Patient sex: M
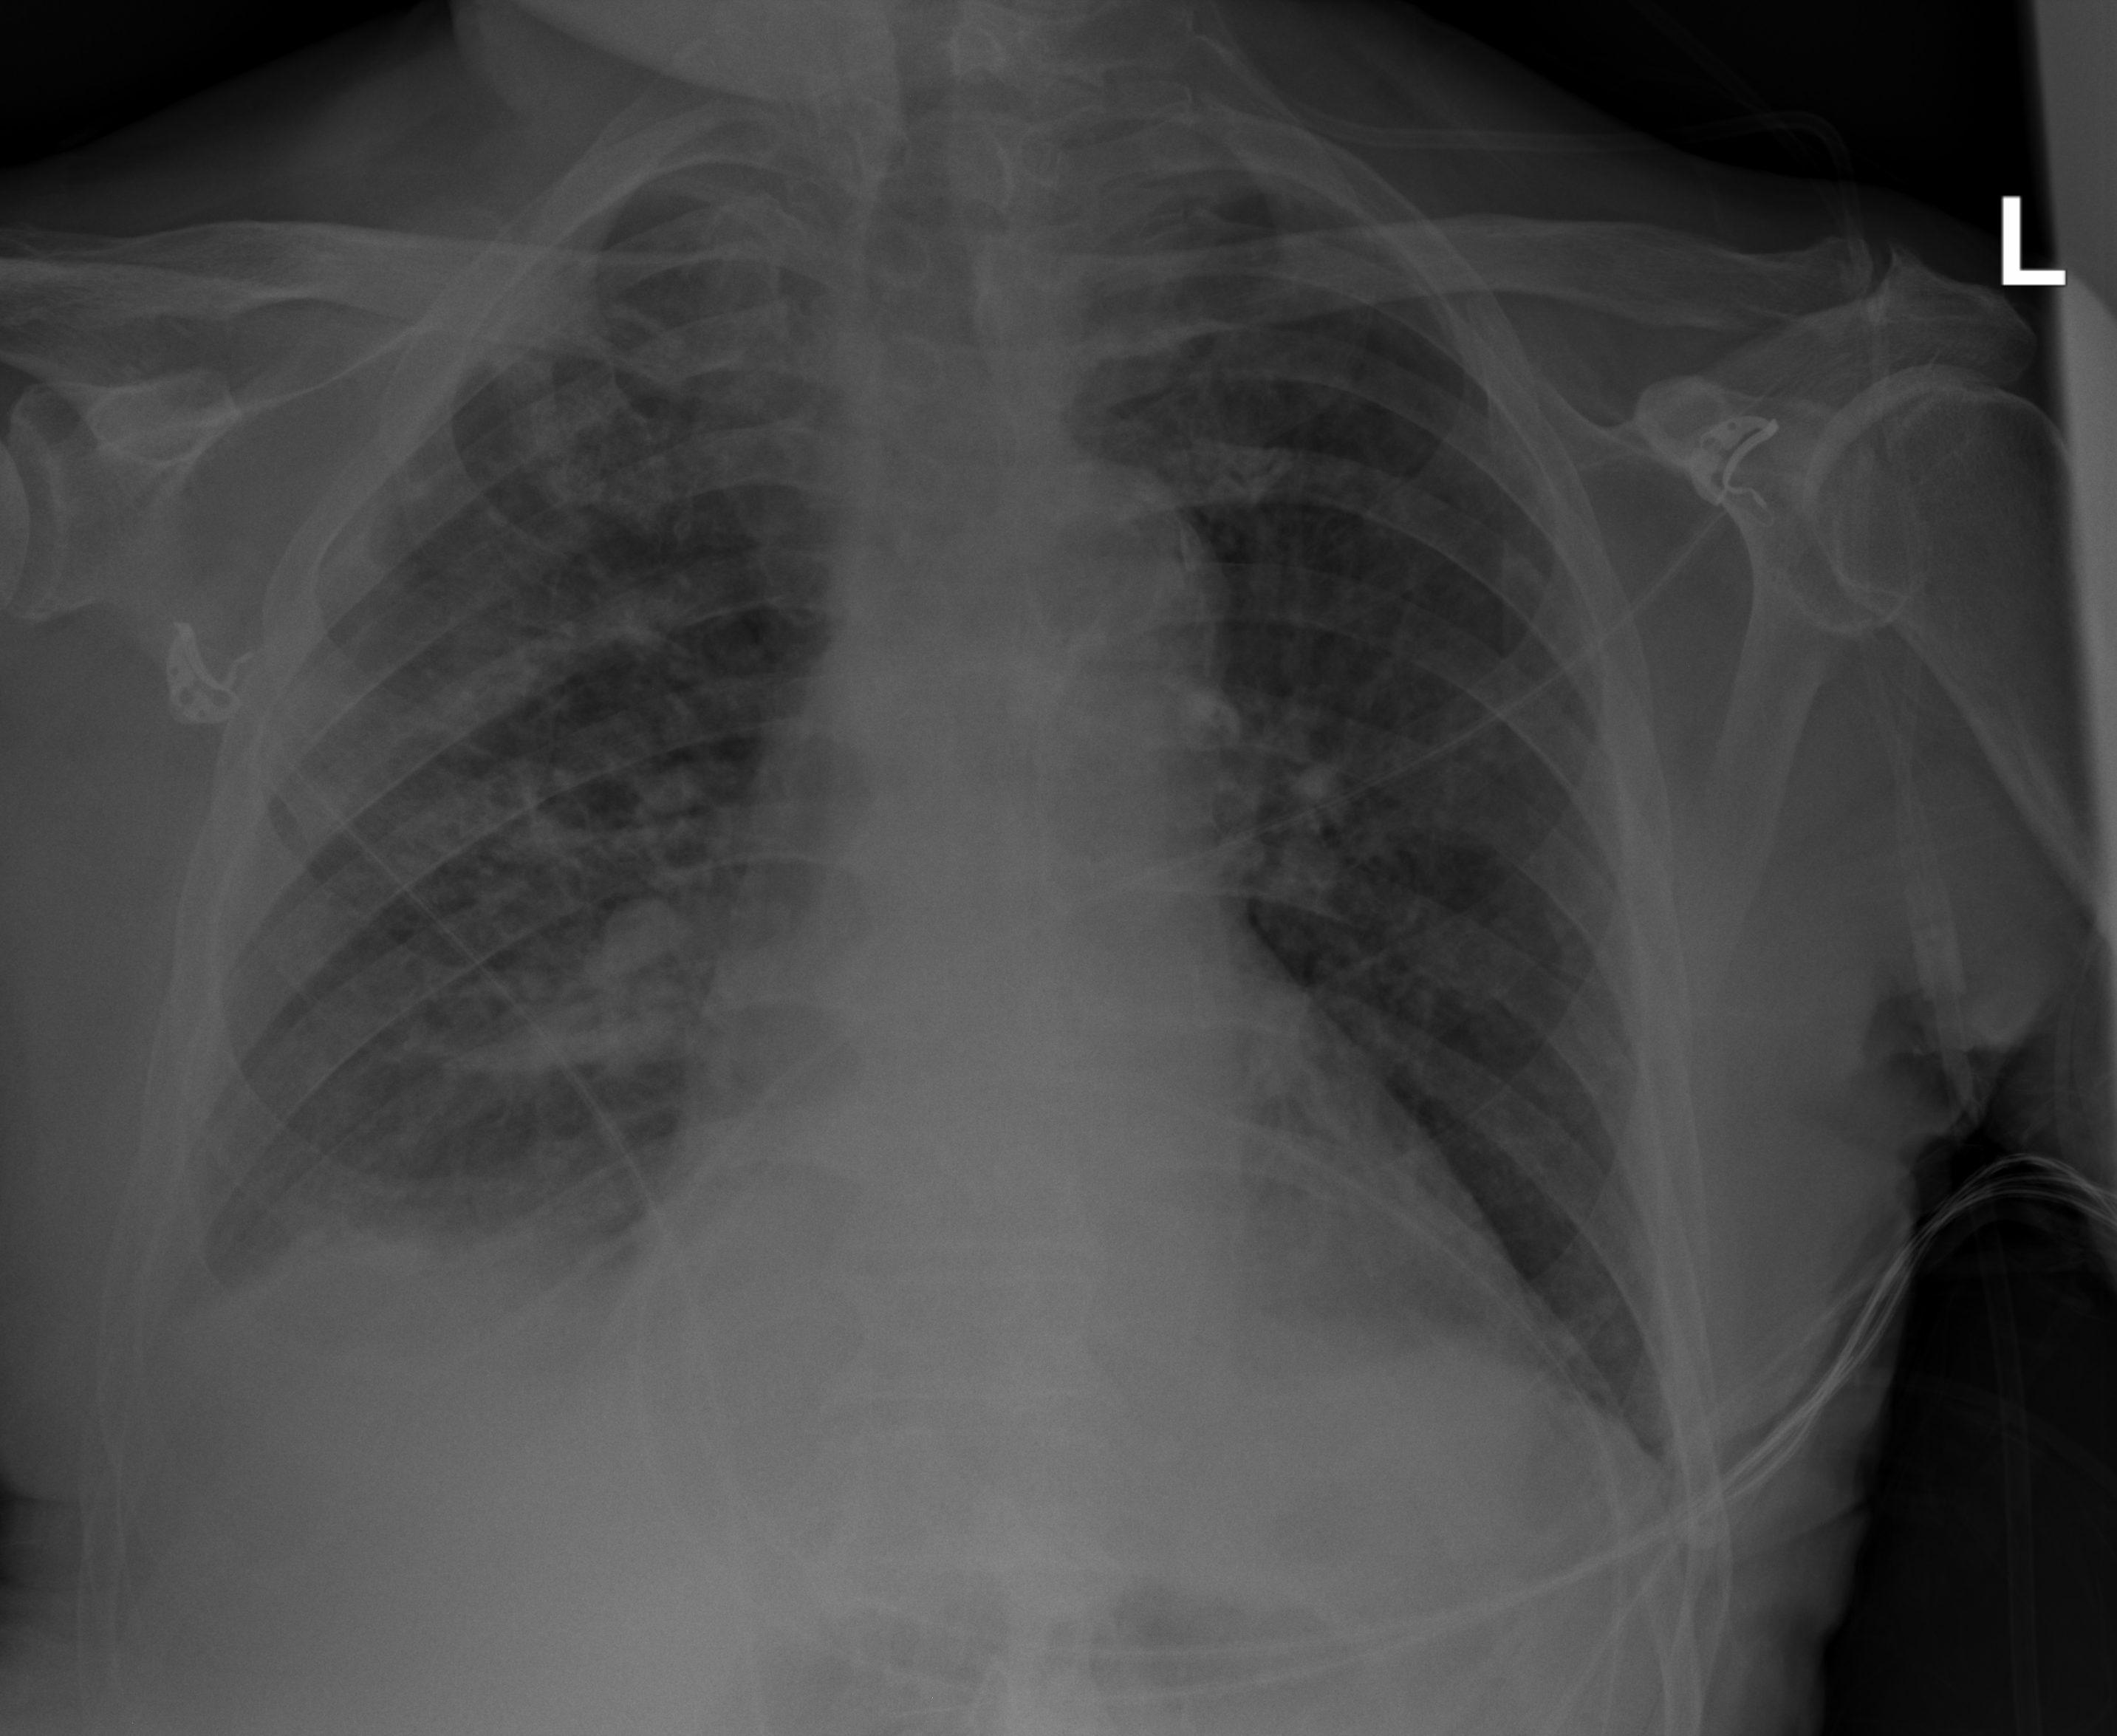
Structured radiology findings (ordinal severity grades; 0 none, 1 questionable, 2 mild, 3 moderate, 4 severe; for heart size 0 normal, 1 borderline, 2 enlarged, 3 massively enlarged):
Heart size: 1
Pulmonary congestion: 0
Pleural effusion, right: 2
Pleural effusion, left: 1
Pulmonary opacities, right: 2
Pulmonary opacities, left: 2
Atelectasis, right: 2
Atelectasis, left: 2